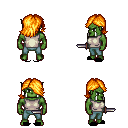
a pixel art fantasy rpg character, male body template, orc, green skin, white sleeveless shirt, teal pants, light blonde swoop hairstyle, black slippers, dagger, four views (front, back, left, right), 2x2 character sprite sheet, small pixel art, hard edges, no anti-aliasing